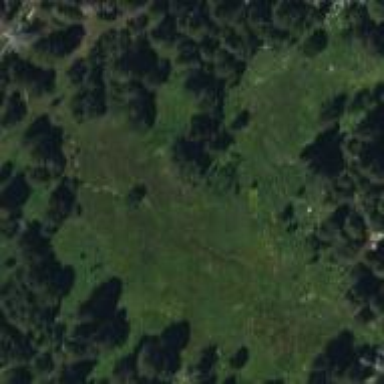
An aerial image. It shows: Wet meadow characterized by grassland vegetation.